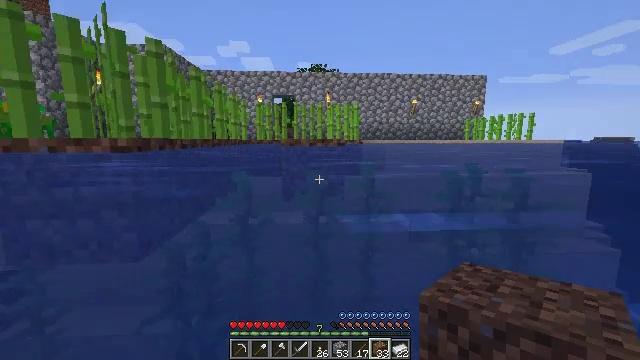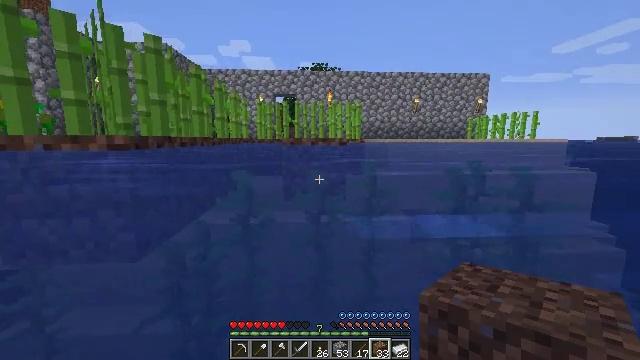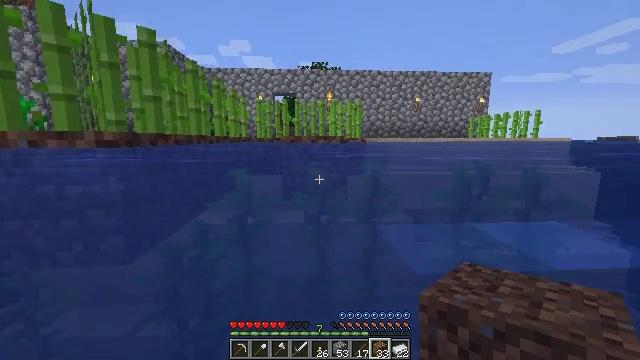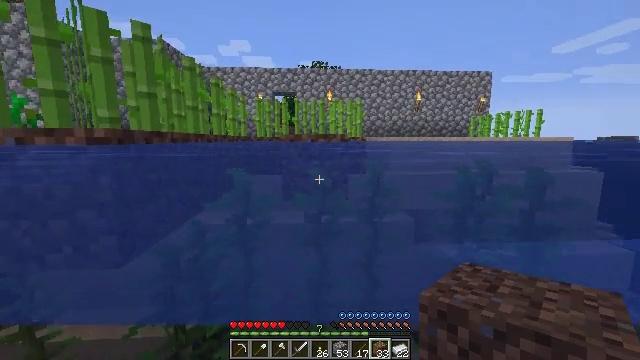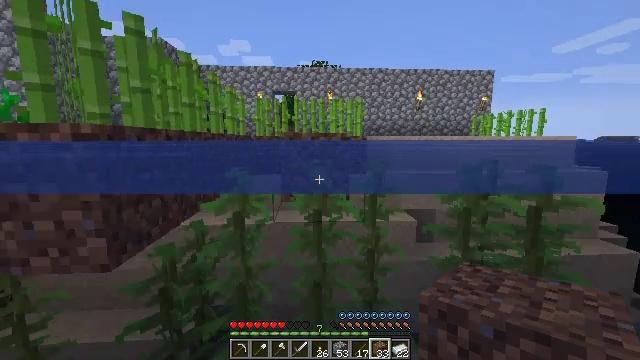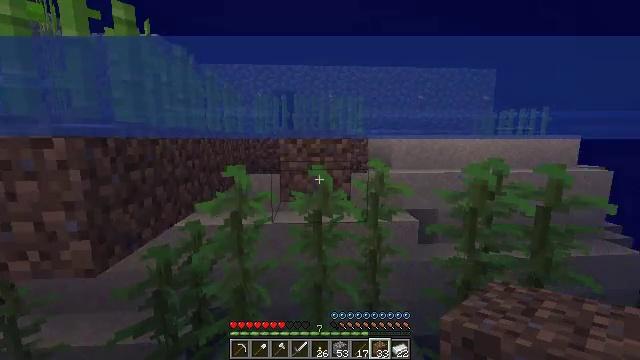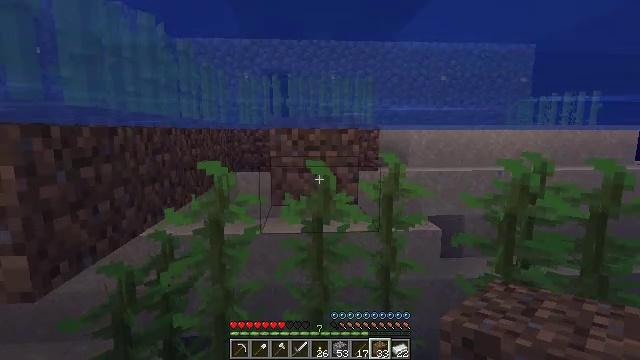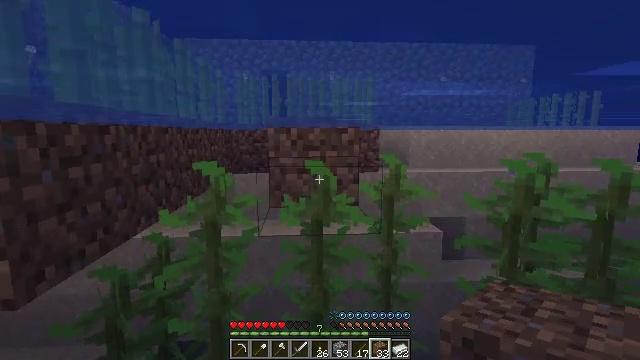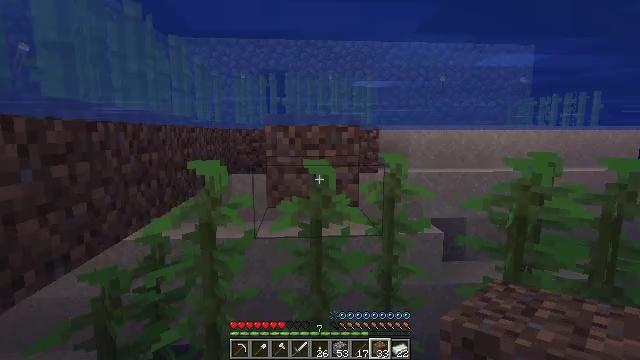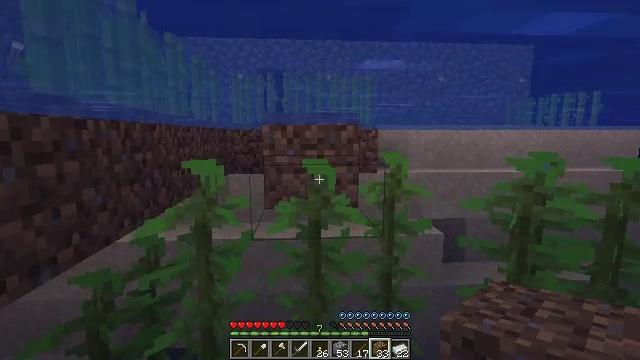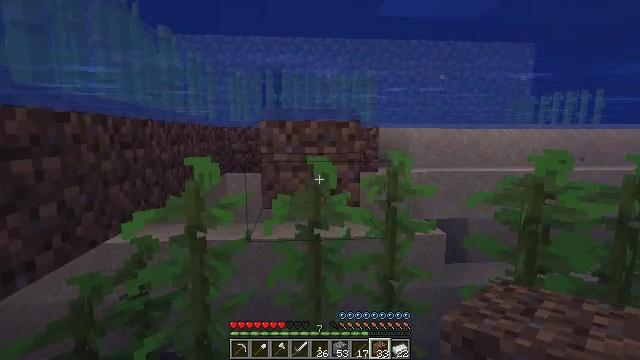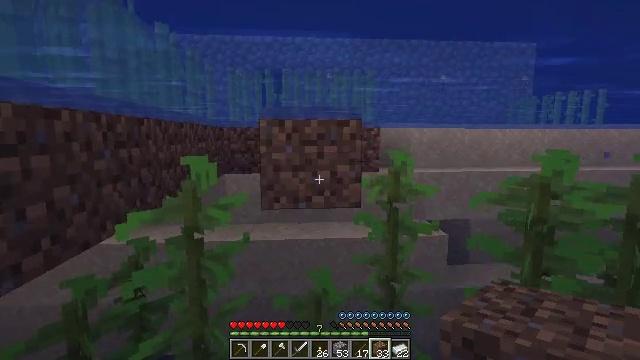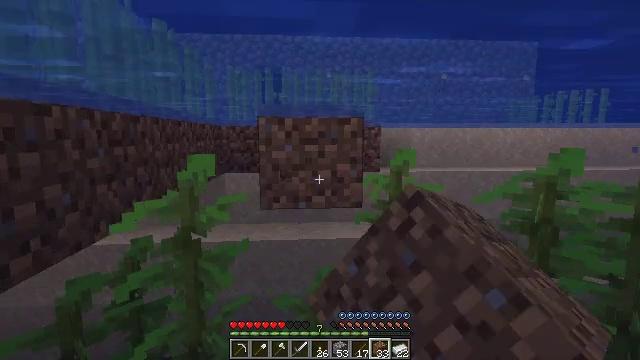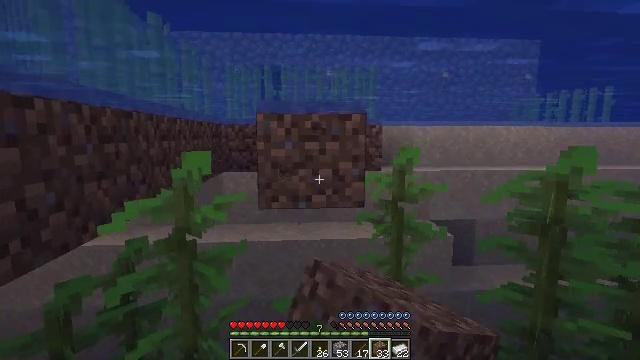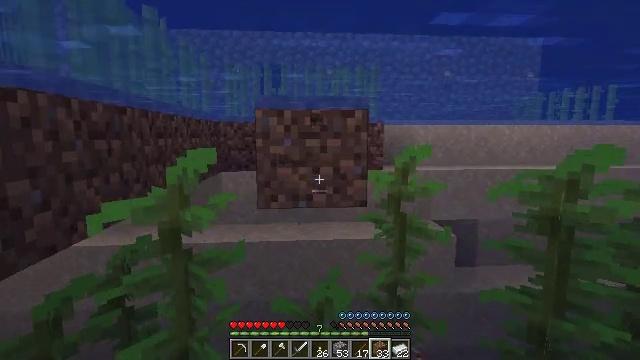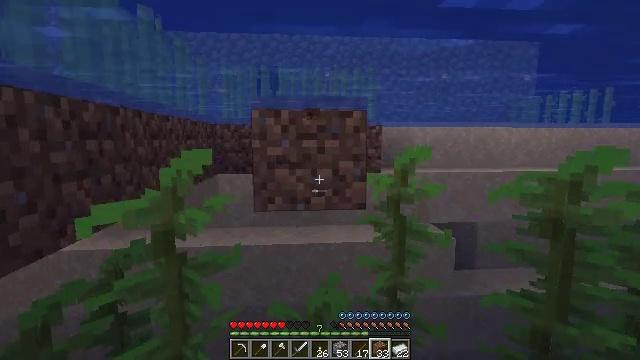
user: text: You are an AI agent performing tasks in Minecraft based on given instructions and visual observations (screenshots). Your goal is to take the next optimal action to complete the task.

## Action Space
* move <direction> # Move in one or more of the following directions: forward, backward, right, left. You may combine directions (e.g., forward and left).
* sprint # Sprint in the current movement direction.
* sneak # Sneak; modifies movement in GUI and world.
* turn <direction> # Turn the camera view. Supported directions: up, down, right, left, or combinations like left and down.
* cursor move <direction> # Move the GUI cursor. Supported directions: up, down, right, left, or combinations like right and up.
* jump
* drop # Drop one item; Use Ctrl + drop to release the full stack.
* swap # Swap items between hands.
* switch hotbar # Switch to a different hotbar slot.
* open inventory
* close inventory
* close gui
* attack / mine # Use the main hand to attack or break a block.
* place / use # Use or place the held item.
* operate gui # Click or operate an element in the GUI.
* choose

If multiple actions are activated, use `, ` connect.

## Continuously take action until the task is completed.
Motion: motion action
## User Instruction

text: Harvesting kelp can be done quickly underwater.
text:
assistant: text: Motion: move forward
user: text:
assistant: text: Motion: move forward
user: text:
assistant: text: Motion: move forward
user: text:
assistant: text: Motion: move forward
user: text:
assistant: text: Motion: move forward
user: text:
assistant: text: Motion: move forward
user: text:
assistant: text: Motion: move forward
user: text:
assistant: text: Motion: move forward
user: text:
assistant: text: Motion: move forward
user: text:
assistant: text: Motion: move forward
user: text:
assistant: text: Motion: move forward, attack / mine
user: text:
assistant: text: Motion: move forward, attack / mine
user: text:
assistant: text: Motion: move forward, attack / mine
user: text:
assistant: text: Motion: no_op
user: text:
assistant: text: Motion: no_op
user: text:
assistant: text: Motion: no_op